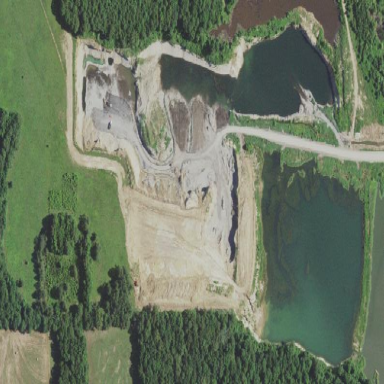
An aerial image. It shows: Quarry area.